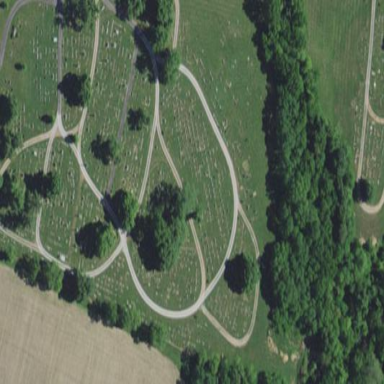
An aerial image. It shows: Cemetery.